Question: Here is my data.
'''
['date', 'x1', 'x2', 'x3', 'x4', 'x5']
['2014-02-26', '302964.13', '11715.30', '1389.87', '404.63', '304354.00']
['2014-02-25', '297672.69', '7406.57', '1733.45', '345.70', '299406.14']
['2014-02-24', '297957.19', '9933.49', '1514.91', '345.56', '299472.10']
['2014-02-21', '312826.51', '9365.13', '1308.66', '266.03', '314135.17']
['2014-02-20', '325884.05', '10152.87', '1576.65', '483.17', '327460.70']
['2014-02-19', '330013.56', '17205.76', '1729.29', '709.73', '331742.85']
['2014-02-18', '327645.32', '11282.95', '1359.65', '190.63', '329004.96']
['2014-02-17', '324224.52', '13298.12', '1080.77', '145.35', '325305.29']
['2014-02-14', '324022.62', '11353.54', '1254.47', '183.25', '325277.08']
['2014-02-13', '330918.46', '25570.06', '1597.78', '695.83', '332516.24']
['2014-02-12', '324835.65', '10588.67', '1630.50', '456.97', '326466.15']
['2014-02-11', '325785.09', '23822.77', '2214.77', '599.14', '327999.86']
['2014-02-10', '319886.55', '12657.06', '1759.45', '169.27', '321646.00']
['2014-02-07', '312989.44', '11284.82', '2225.87', '165.09', '315215.31']
['2014-01-30', '305685.92', '3278.42', '1441.53', '65.08', '307127.45']
['2014-01-29', '310027.36', '4866.76', '1211.53', '171.60', '311238.89']
['2014-01-28', '311252.25', '5307.47', '1627.93', '110.17', '312880.19']
['2014-01-27', '313464.93', '5316.03', '1579.17', '170.52', '315044.10']
['2014-01-24', '315828.12', '9967.38', '1614.39', '222.52', '317442.51']
'''
I want to wrap it into the form.

I can create the head and body
Head:
'''
| date | x1 | x2 | x3 | x4 | x5 |
'''
body:
'''
|2014-02-27| 303664.88| 9753.48| 1455.21| 483.72| 305120.10|
|2014-02-26| 302964.13| 11715.30| 1389.87| 404.63| 304354.00|
|2014-02-25| 297672.69| 7406.57| 1733.45| 345.70| 299406.14|
|2014-02-24| 297957.19| 9933.49| 1514.91| 345.56| 299472.10|
|2014-02-21| 312826.51| 9365.13| 1308.66| 266.03| 314135.17|
|2014-02-20| 325884.05| 10152.87| 1576.65| 483.17| 327460.70|
|2014-02-19| 330013.56| 17205.76| 1729.29| 709.73| 331742.85|
|2014-02-18| 327645.32| 11282.95| 1359.65| 190.63| 329004.96|
|2014-02-17| 324224.52| 13298.12| 1080.77| 145.35| 325305.29|
|2014-02-14| 324022.62| 11353.54| 1254.47| 183.25| 325277.08|
|2014-02-13| 330918.46| 25570.06| 1597.78| 695.83| 332516.24|
|2014-02-12| 324835.65| 10588.67| 1630.50| 456.97| 326466.15|
|2014-02-11| 325785.09| 23822.77| 2214.77| 599.14| 327999.86|
|2014-02-10| 319886.55| 12657.06| 1759.45| 169.27| 321646.00|
|2014-02-07| 312989.44| 11284.82| 2225.87| 165.09| 315215.31|
|2014-01-30| 305685.92| 3278.42| 1441.53| 65.08| 307127.45|
|2014-01-29| 310027.36| 4866.76| 1211.53| 171.60| 311238.89|
|2014-01-28| 311252.25| 5307.47| 1627.93| 110.17| 312880.19|
|2014-01-27| 313464.93| 5316.03| 1579.17| 170.52| 315044.10|
|2014-01-24| 315828.12| 9967.38| 1614.39| 222.52| 317442.51|
'''
how to create the first line in the table?
'''
+-----+-----+-----+----+-----+------+
'''
and the third line in the table?
'''
+-----+-----+-----+----+-----+------+
'''
and the last line in the table?
'''
+-----+-----+-----+----+-----+------+
'''
please write it in python.
the form is :
'''
+------------+---------+-------------+
| column_one | col_two | column_3 |
+------------+---------+-------------+
| 0 | 0.0001 | ABCD |
| 1 | 1e-005 | ABCD |
| 2 | 1e-006 | long string |
| 3 | 1e-007 | ABCD |
+------------+---------+-------------+
'''
not absolutely the same as mine posted here.
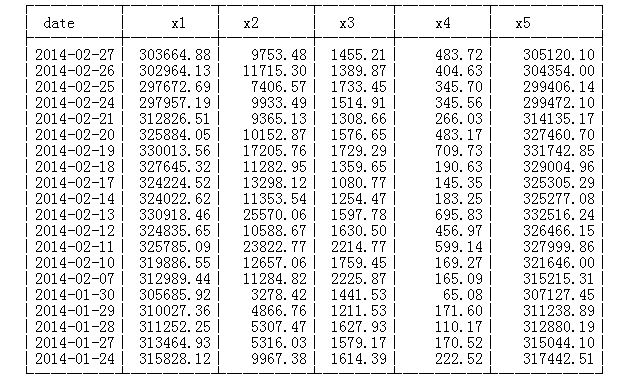
Answer: How obout taking the 'prettytable' output (suggested in comment to your post) and just replacing the '+' chars with ones from your example? Pretty simple thing.